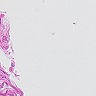
Metastatic tissue present: no